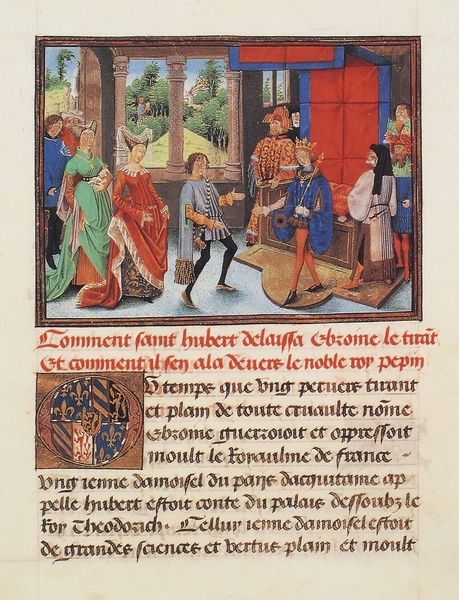
Titel: Vie de Saint Hubert
Künstler: Hubert le Prévost
Institution: Den Haag, Koninklijke Bibliotheek
Schlagwörter: bäume, frauen, menschen, bunt, damen, fenster, frankreich, kleider, männer, raum, schwarz, szene, säulen, zeichnung, rot, herren, geschichte, bild, natur, krone, wald, schrift, stab, französisch, könig, thron, narr, buch, seite, text, buchseite, wappen, empfang, audienz, baldachin, königin, löwe, prunk, miniatur, zepter, initial, thronsaal, majuske